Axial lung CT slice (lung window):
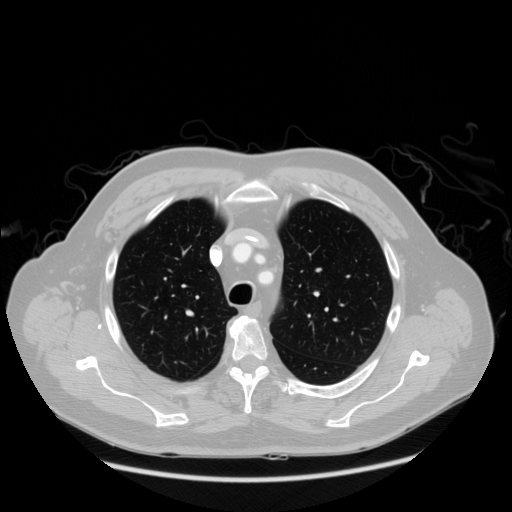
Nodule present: no